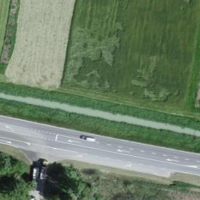
EUNIS habitat code: 57
Species observed at this site:
Pernis apivorus